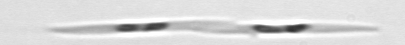
Label: Pseudo-nitzschia